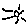
Label: sun